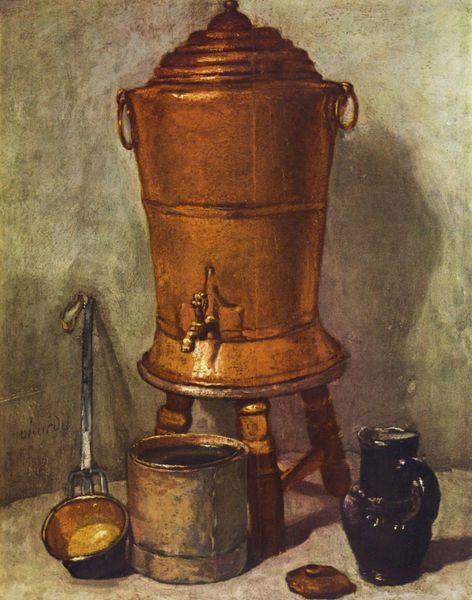
Titel: Der Wasserbehälter
Künstler: Jean-Baptiste Siméon Chardin
Standort: Paris
Institution: Musée du Louvre
Schlagwörter: blau, gemälde, schatten, wasser, weiß, gelb, grün, impressionismus, ocker, braun, getränk, grau, hintergrund, holz, licht, orange, schwarz, stuhl, zeichnung, malerei, trinken, wand, silber, bild, holland, innenraum, signatur, öl, boden, gold, innen, knopf, genre, henkel, kanne, keramik, krug, stilleben, stillleben, ton, vase, beine, kübel, topf, füße, ecke, schnabel, warm, hocker, schemel, oil, stool, löffel, wein, black, gray, grey, old, painting, room, tea, wall, glanz, gris, washing, metall, brown, pot, wooden, tee, bronze, ring, stiel, griff, becher, fussboden, halterung, deckel, gefäß, messing, pichet, fuss, dose, ringe, heiss, kran, geschirr, kupfer, wine, bier, fass, chardin, wanne, wasserhahn, griffe, utensilien, küche, öllampe, wood, silbern, life, netherlands, water, reflektion, ständer, flämisch, kochen, hahn, zapfhahn, bottich, reflex, golden, samowar, drawing, holt, dreibein, eimer, gefäße, kelle, purple, shadow, french, wasserkanne, teekessel, blech, glasur, behälter, waser, schlaufe, gabel, tonkrug, farbigkeit, eau, kessel, still life, urn, ausgießer, russisch, gegenstände, pfanne, dessin, classique, pots, helle, essig, schöpflöffel, ceramic, büchse, cup, schemmel, finnland, tableau, tell, wasserbehälter, hebel, kupferkessel, schöpfkelle, einer, full, teapot, ösen, riefen, samovar, still, pan, jug, pitcher, beer, drink, schöpfer, blecheimer, drinking, wasserkessel, russia, container, morandi, poignet, can, becker, copper, tonneau, bleche, öllämpchen, ablasshahn, gedrecjhselt, krugdeckel, spender, teemaschine, basin, stillife, bucket, destille, jar, pail, tap, lid, jugs, handle, faucet, tabouret, l'eau, seau, ladle, spoon, wassergefäß, spigot, brew, ale, couvercle, robinet, cooper, gallon, boil, claire, ancient, ribinet, peinter, croques, old pot, coffe pot, old coffee pot, spicket